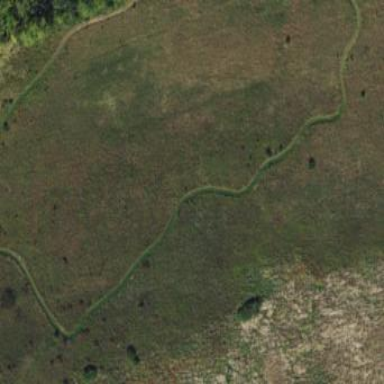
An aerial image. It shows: Beautiful prairie with lush grassland.